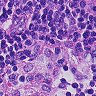
Metastatic tissue present: no